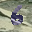
Label: 6